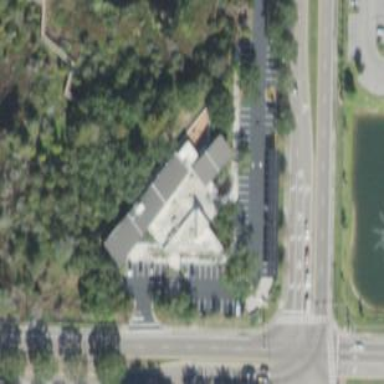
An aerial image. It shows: Commercial building.